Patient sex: F
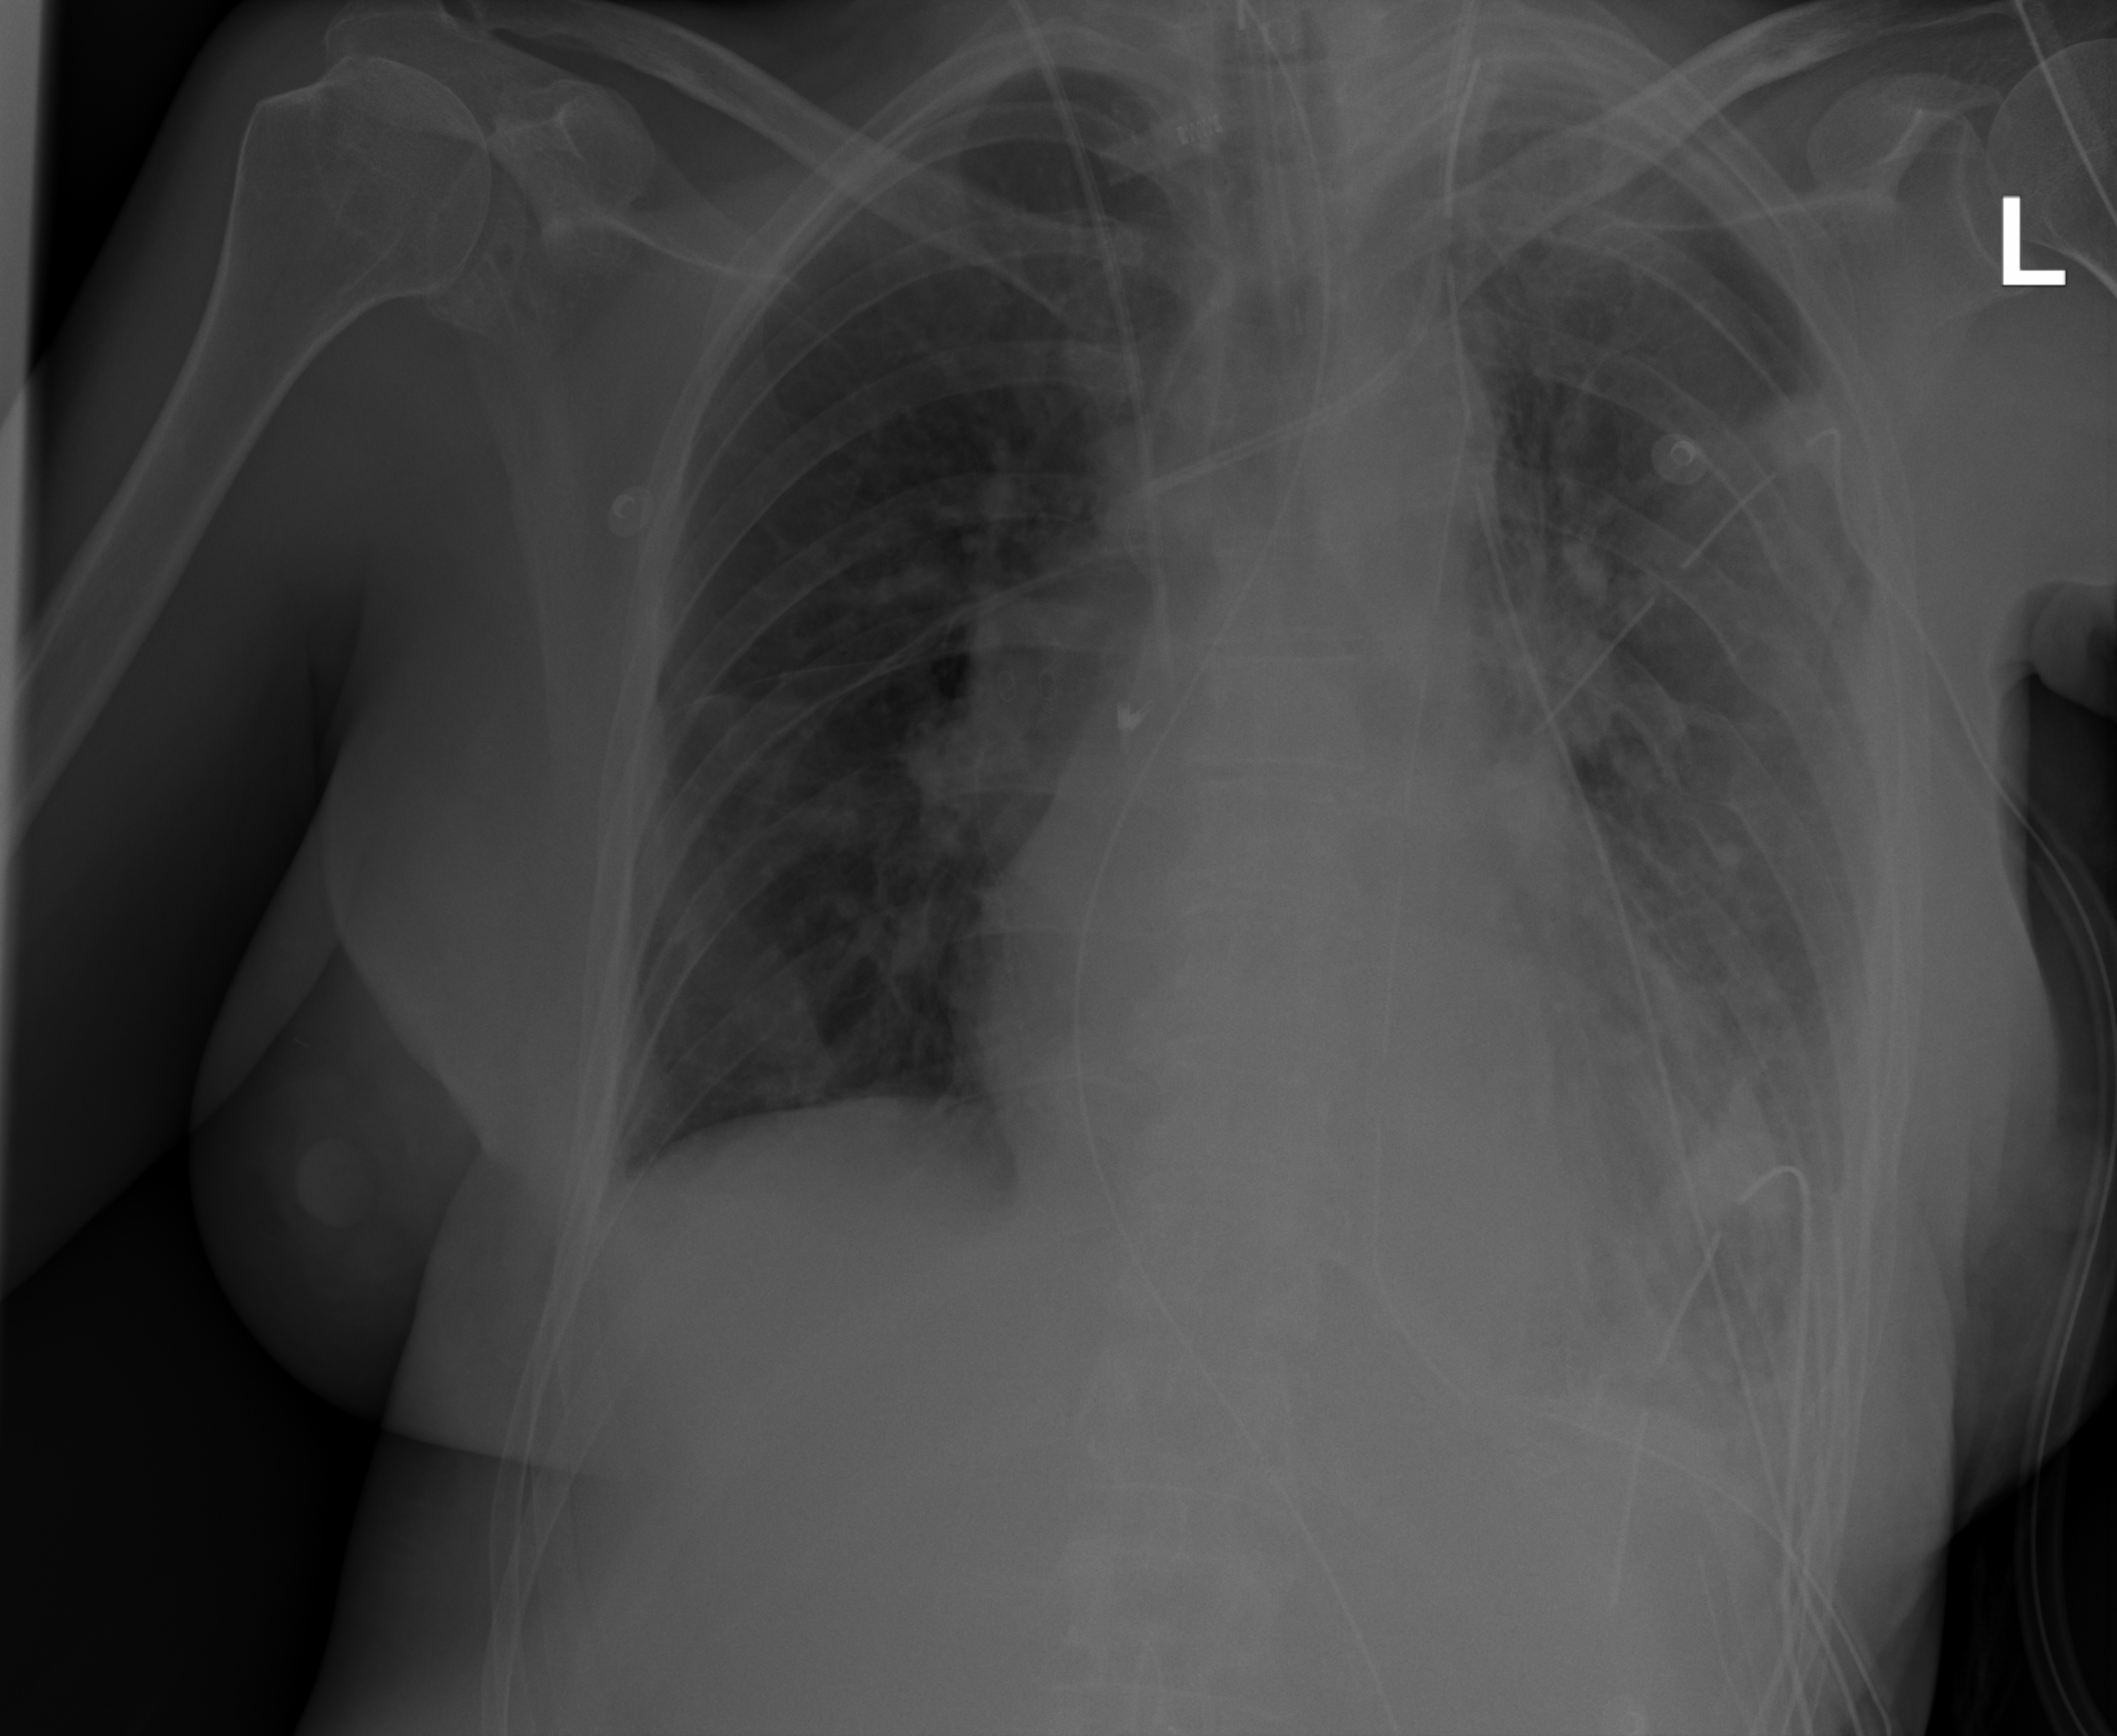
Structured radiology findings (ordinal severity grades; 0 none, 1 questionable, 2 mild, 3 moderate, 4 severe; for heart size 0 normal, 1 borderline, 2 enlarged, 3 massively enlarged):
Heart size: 1
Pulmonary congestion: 2
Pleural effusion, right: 2
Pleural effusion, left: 2
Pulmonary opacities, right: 2
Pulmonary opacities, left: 2
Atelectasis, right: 2
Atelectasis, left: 2